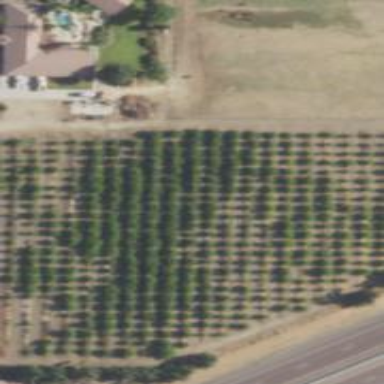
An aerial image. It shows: Orchard.